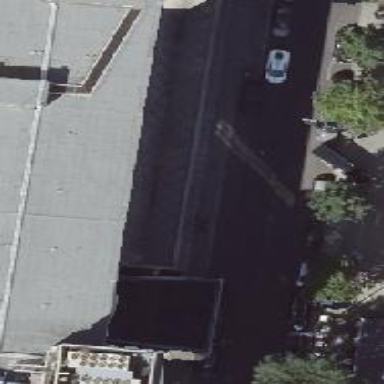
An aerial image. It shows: Taxi stand.